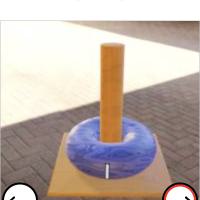
Task: sum
Answer: 1